Question: I am improving my data visualization skills. One of the top recommendations is use the colors to improve the readability of plots. Well, I am picking the plots on the great book Storytelling with Data <URL> and coding them. The following one is on my desk now.

Using matplotlib to put this information mark with the green blocks may be a nightmare. I believe HTML will be easier for this task. On notebooks, this will be perfect, however, if I need to export this to a presentation, for example, I will need to use some print screen to finish my job. I try to use the magic %%capture to save the whole cell output into an image or a HTML. After some searches, I think this is impossible. Do you have some ideas on how I can handle this? Thanks a lot!
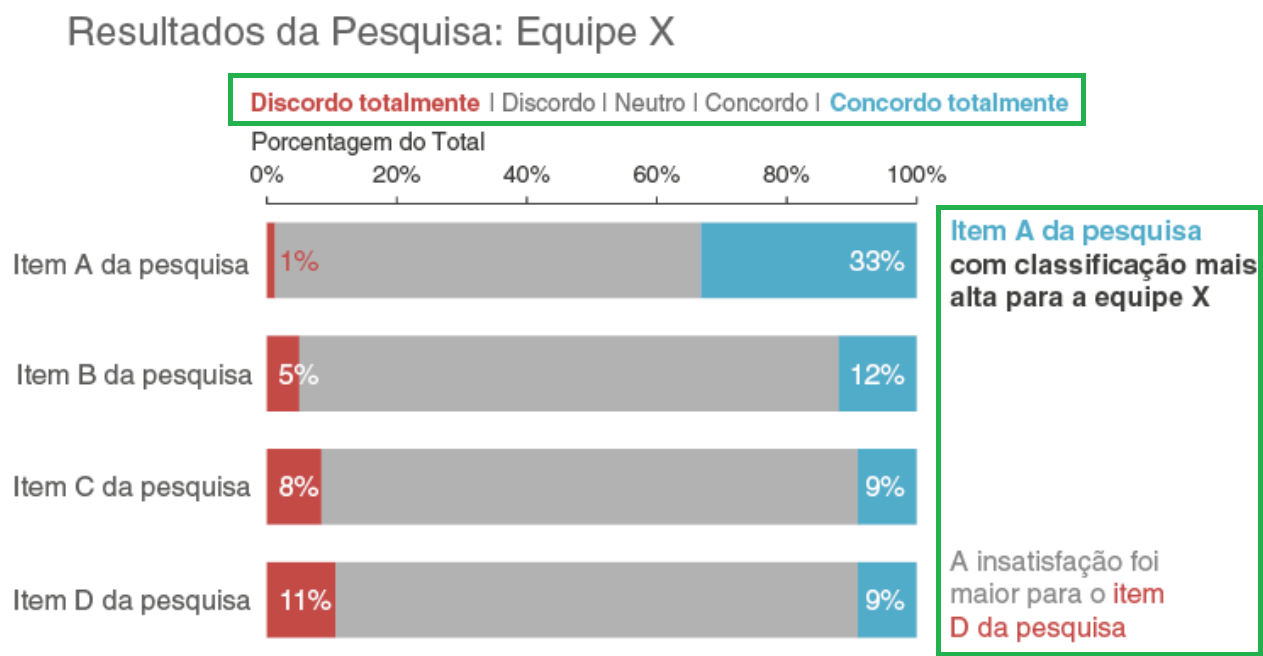
Answer: After some more researches, I got that, by now, it is not possible to accomplish what I want. I could save the plots as images, create a html file and use a package or API to render the html into a image, but this comes with other problems that I want do avoid. This question (<URL>solved my question.